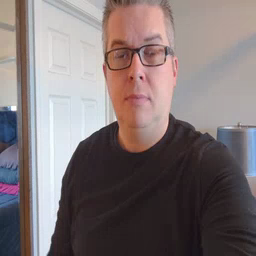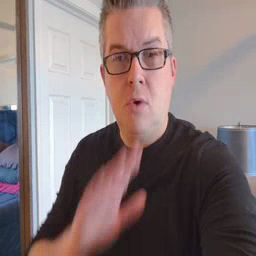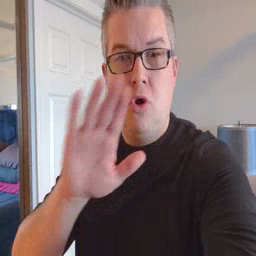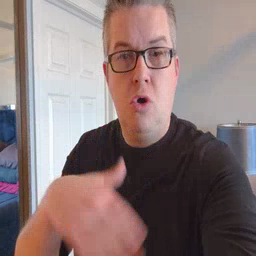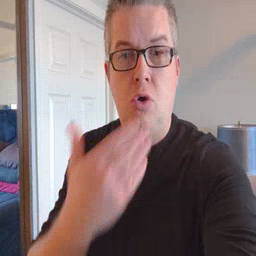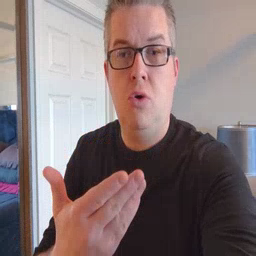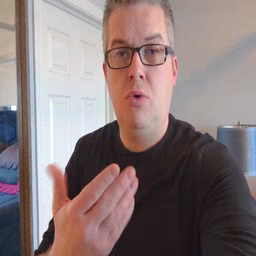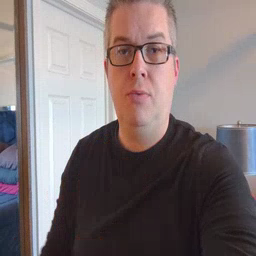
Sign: all